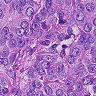
Metastatic tissue present: yes